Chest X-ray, PA view. Patient: 75 years old, sex F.
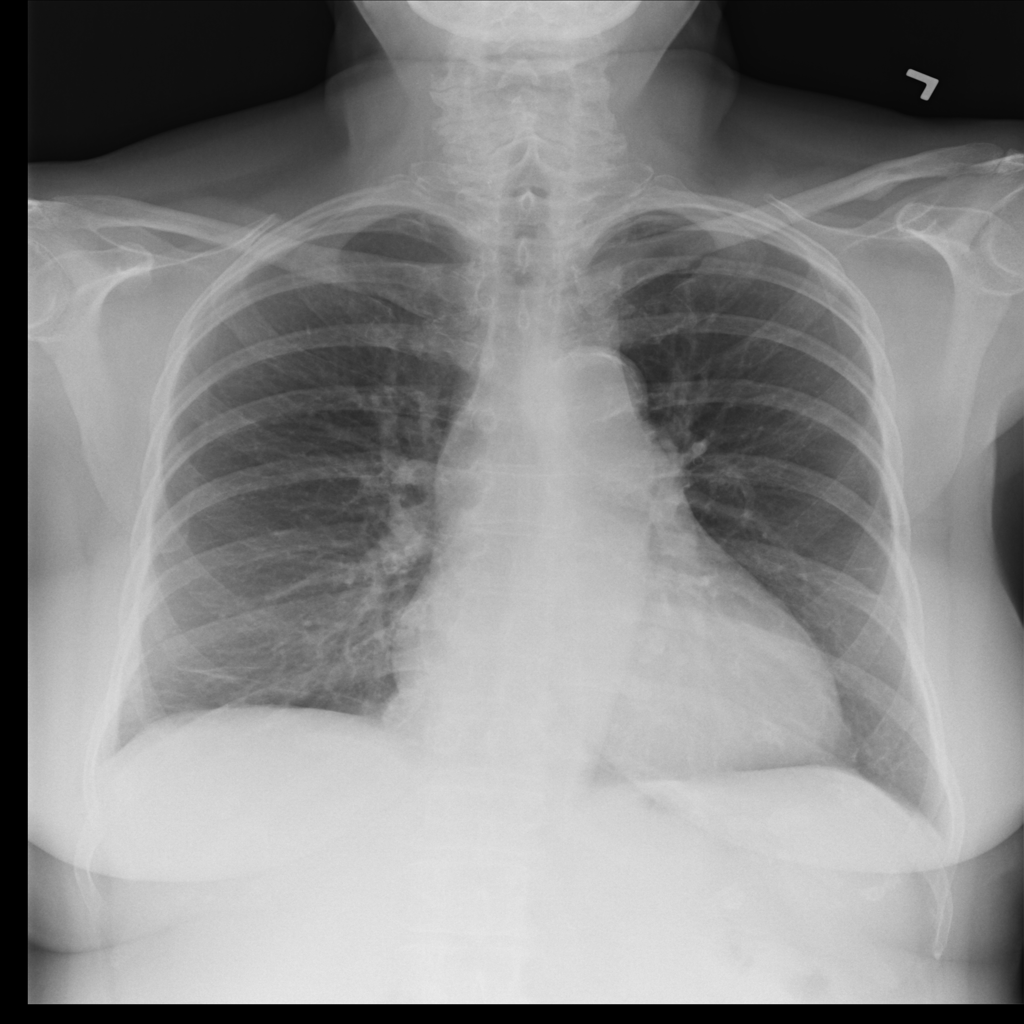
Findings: Atelectasis, Cardiomegaly, Fibrosis